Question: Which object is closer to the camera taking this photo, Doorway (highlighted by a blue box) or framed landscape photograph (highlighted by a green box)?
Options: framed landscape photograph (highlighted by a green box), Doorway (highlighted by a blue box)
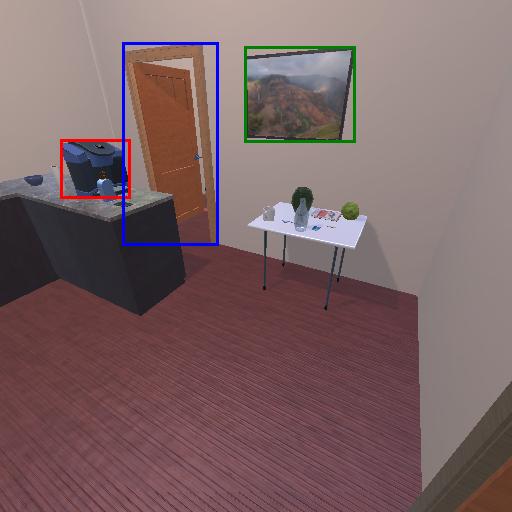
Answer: framed landscape photograph (highlighted by a green box)